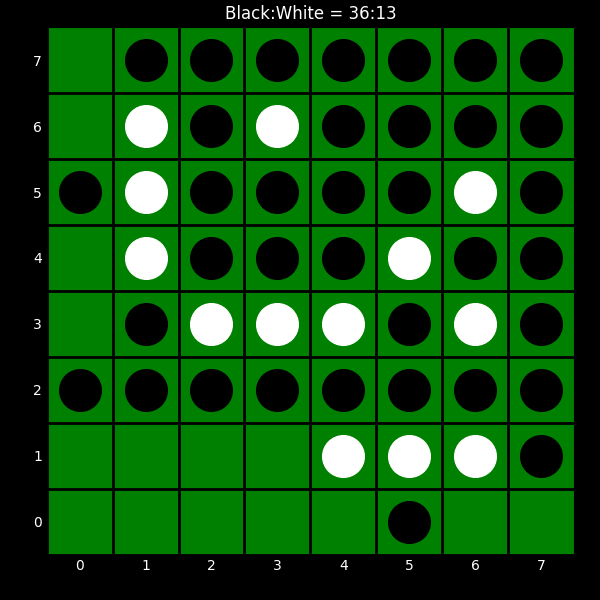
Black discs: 36
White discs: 13